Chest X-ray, PA view. Patient: 52 years old, sex F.
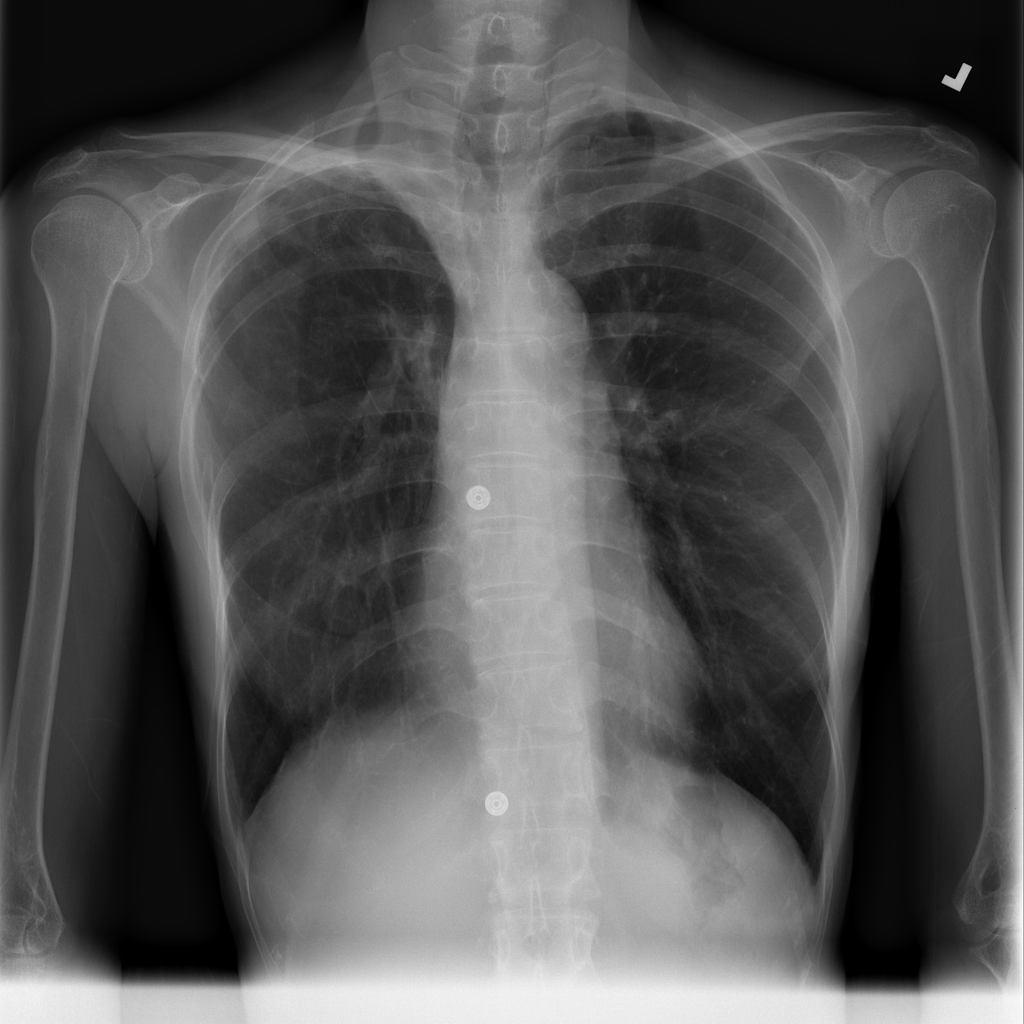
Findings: No Finding